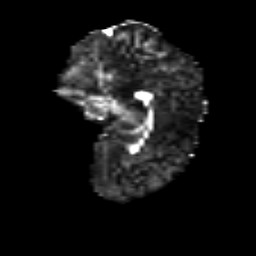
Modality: FA
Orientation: sagittal
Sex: female
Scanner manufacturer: siemens
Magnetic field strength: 3 T
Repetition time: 5 s
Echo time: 0.071 s